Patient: sex M, age 69
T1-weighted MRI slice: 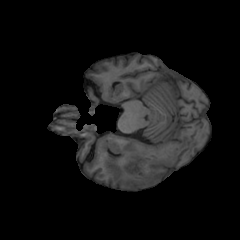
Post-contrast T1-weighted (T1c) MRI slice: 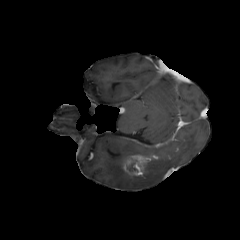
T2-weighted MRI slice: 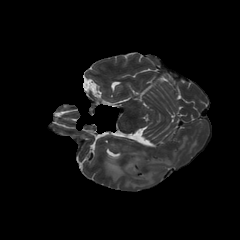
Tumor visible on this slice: yes
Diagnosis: Glioblastoma, IDH-wildtype
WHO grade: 4